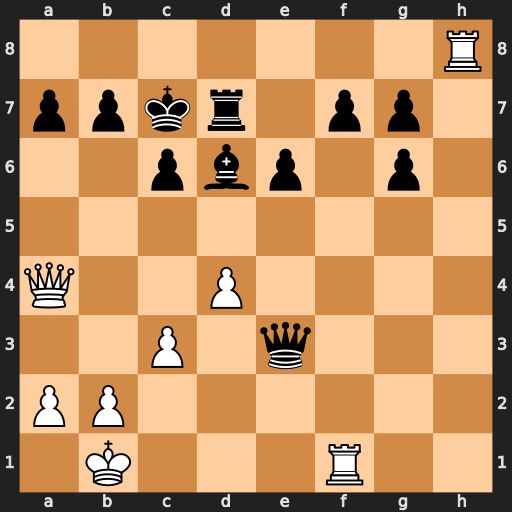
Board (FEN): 7R/ppkr1pp1/2pbp1p1/8/Q2P4/2P1q3/PP6/1K3R2
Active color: w
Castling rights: -
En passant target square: -
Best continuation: Qa5+ b6 Qxa7#